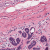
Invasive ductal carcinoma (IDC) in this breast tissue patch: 0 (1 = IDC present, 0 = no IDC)